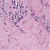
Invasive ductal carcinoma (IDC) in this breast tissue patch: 1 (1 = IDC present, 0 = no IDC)